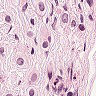
Metastatic tissue present: yes